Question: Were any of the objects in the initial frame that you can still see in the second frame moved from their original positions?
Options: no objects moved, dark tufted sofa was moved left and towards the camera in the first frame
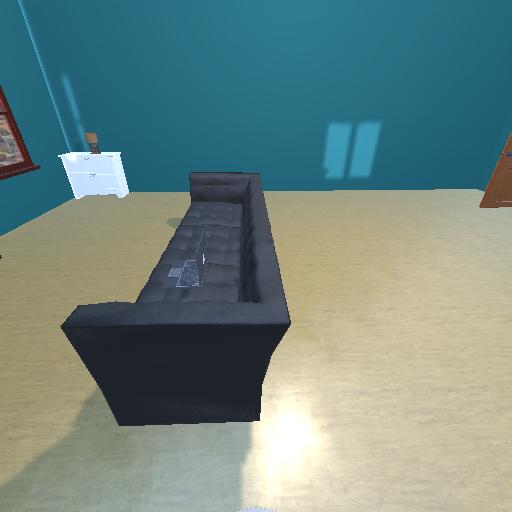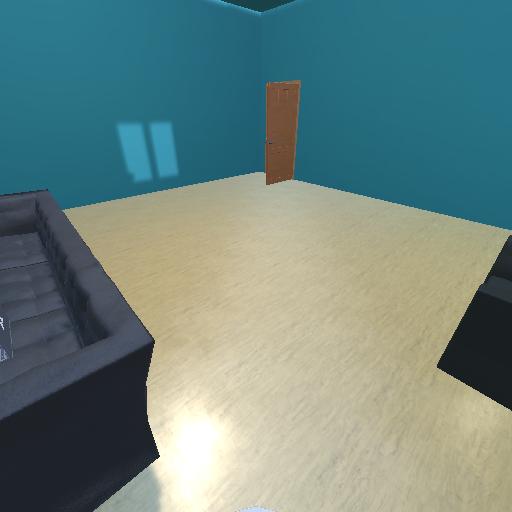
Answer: no objects moved